Aerial crown-view tile of a tropical tree (Barro Colorado Island, Panama), acquired 20241014:
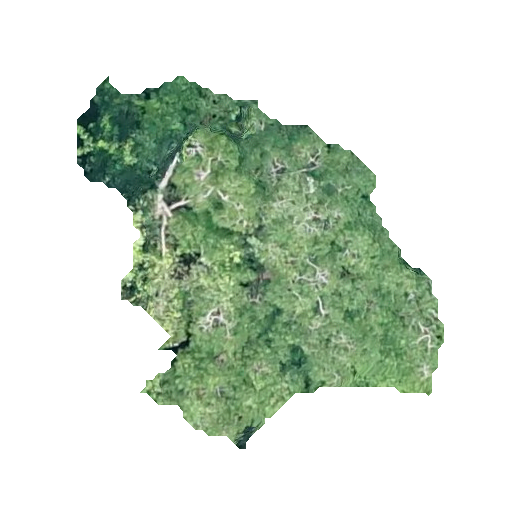
Species: Hura crepitans
GBIF accepted scientific name: Hura crepitans
Crown area: 126.888 m²